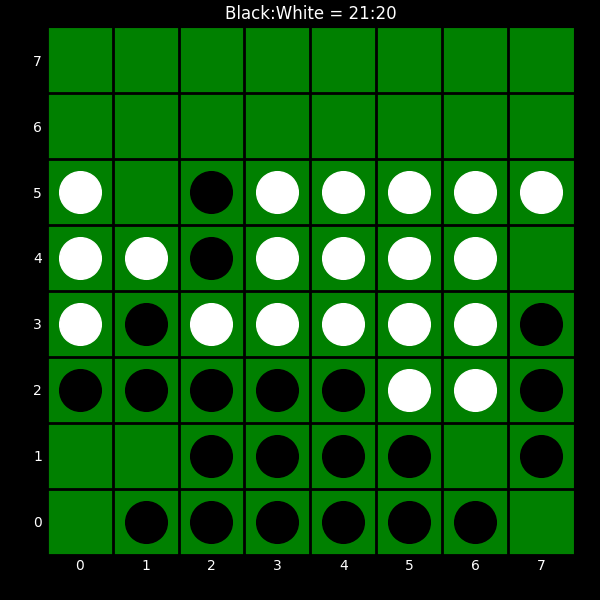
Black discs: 21
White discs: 20